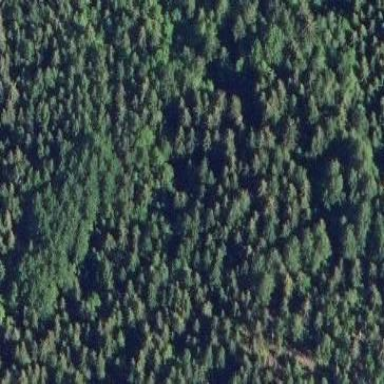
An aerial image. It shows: Nature reserve within forested area.